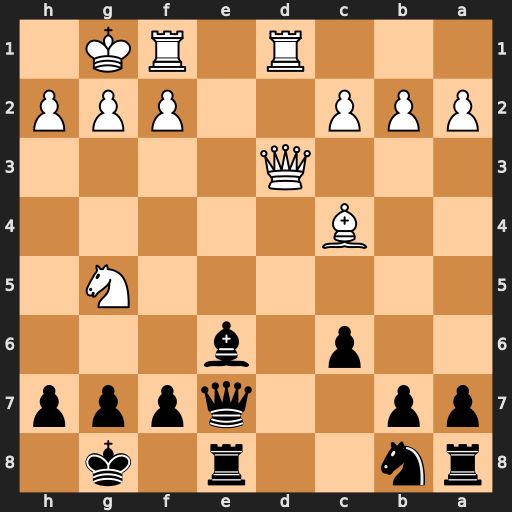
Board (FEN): rn2r1k1/pp2qppp/2p1b3/6N1/2B5/3Q4/PPP2PPP/3R1RK1
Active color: b
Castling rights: -
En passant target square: -
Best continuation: Qxg5 Bxe6 fxe6